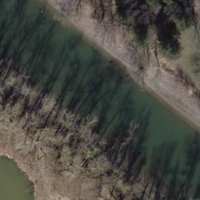
EUNIS habitat code: 15
Species observed at this site:
Anas crecca